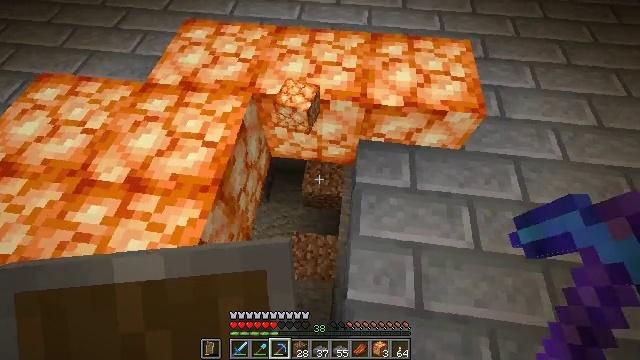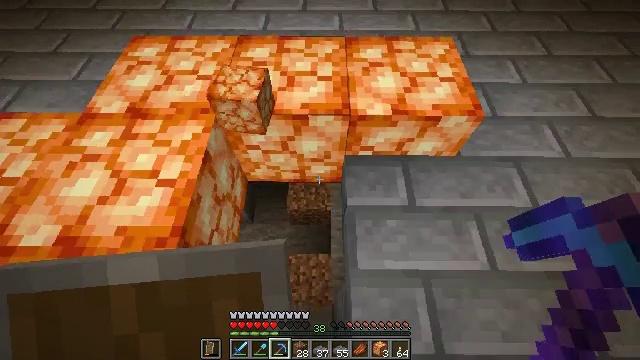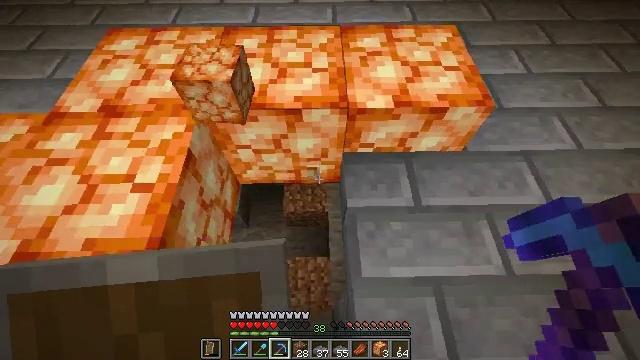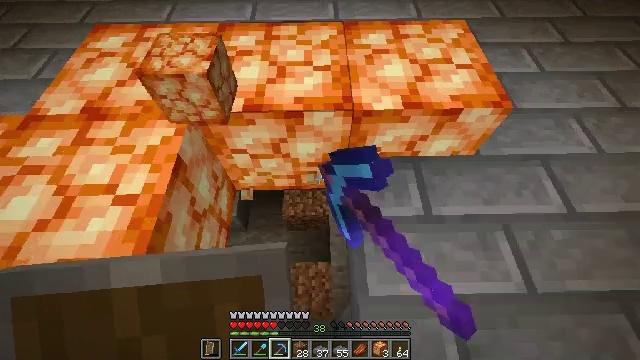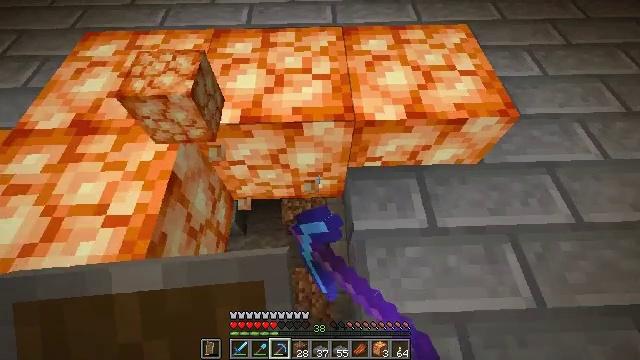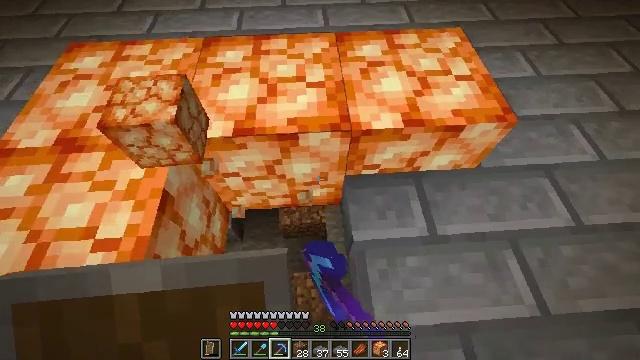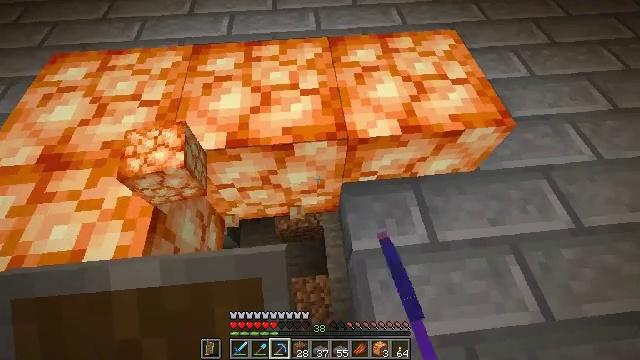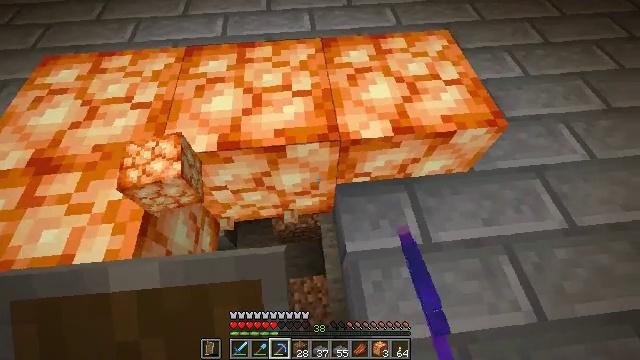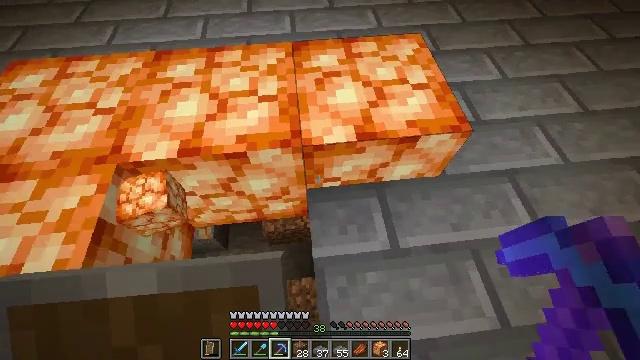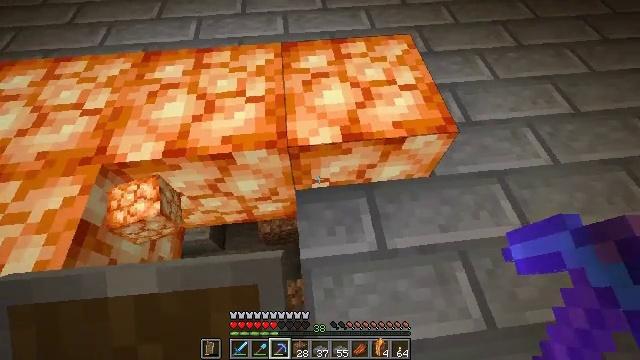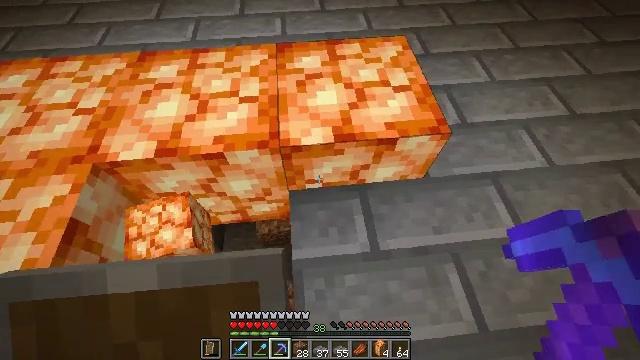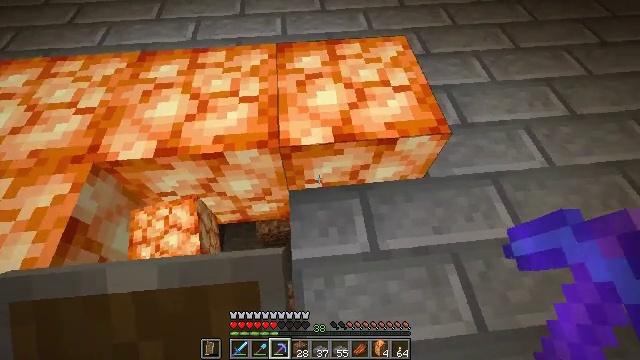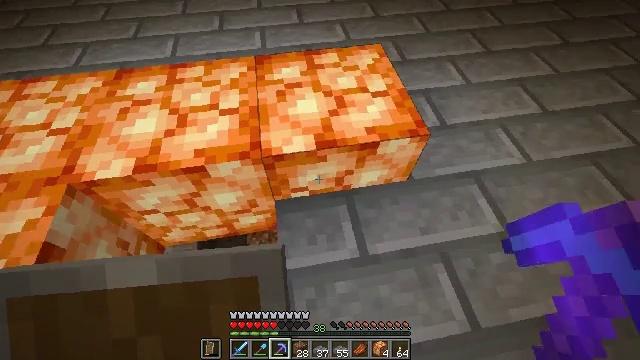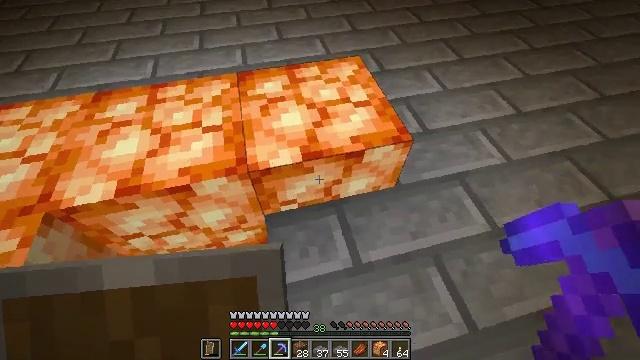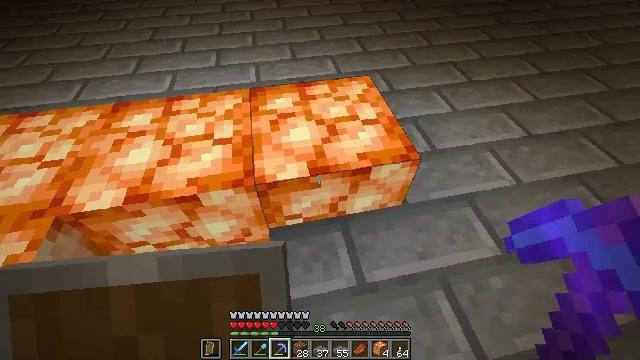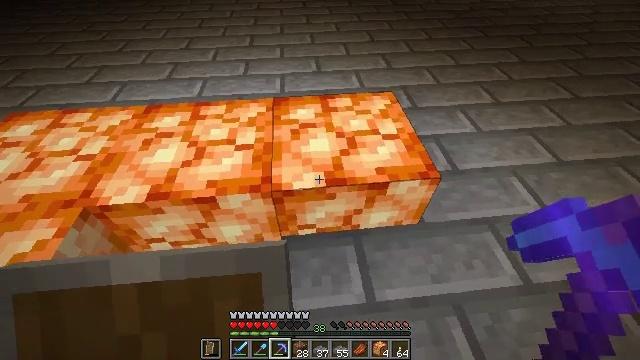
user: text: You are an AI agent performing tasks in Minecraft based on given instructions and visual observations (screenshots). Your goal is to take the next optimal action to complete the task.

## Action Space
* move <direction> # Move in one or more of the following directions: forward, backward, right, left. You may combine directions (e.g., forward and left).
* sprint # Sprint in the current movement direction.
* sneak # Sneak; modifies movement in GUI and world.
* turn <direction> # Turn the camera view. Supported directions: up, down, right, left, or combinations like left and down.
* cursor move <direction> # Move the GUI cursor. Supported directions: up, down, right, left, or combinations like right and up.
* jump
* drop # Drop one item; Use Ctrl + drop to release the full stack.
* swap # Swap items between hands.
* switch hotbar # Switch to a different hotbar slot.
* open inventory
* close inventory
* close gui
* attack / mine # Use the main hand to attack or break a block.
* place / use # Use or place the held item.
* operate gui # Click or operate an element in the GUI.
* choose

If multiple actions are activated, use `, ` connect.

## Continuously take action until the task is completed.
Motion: motion action
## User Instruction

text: Mine the shroomlight block.
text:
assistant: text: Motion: move forward, turn right and up, attack / mine
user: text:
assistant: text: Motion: move forward, turn right, attack / mine
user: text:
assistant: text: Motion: attack / mine
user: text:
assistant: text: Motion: attack / mine
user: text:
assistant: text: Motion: turn right
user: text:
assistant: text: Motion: turn right
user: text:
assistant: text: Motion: move right
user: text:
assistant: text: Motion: move right
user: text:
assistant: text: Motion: no_op
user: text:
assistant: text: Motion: no_op
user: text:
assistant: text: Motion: no_op
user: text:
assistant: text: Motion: turn right and up
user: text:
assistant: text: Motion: turn right and up
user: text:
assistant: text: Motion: turn left and up
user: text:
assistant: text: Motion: turn left and up
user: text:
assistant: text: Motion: attack / mine
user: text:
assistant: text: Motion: attack / mine
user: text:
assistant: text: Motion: attack / mine
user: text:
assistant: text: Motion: attack / mine
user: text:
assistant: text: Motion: attack / mine
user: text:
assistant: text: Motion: attack / mine
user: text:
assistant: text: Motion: attack / mine
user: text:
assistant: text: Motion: attack / mine
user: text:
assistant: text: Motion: attack / mine
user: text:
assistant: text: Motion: attack / mine
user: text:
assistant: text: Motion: attack / mine
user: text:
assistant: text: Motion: attack / mine
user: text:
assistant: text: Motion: attack / mine
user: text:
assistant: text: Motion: attack / mine
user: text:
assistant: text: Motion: attack / mine